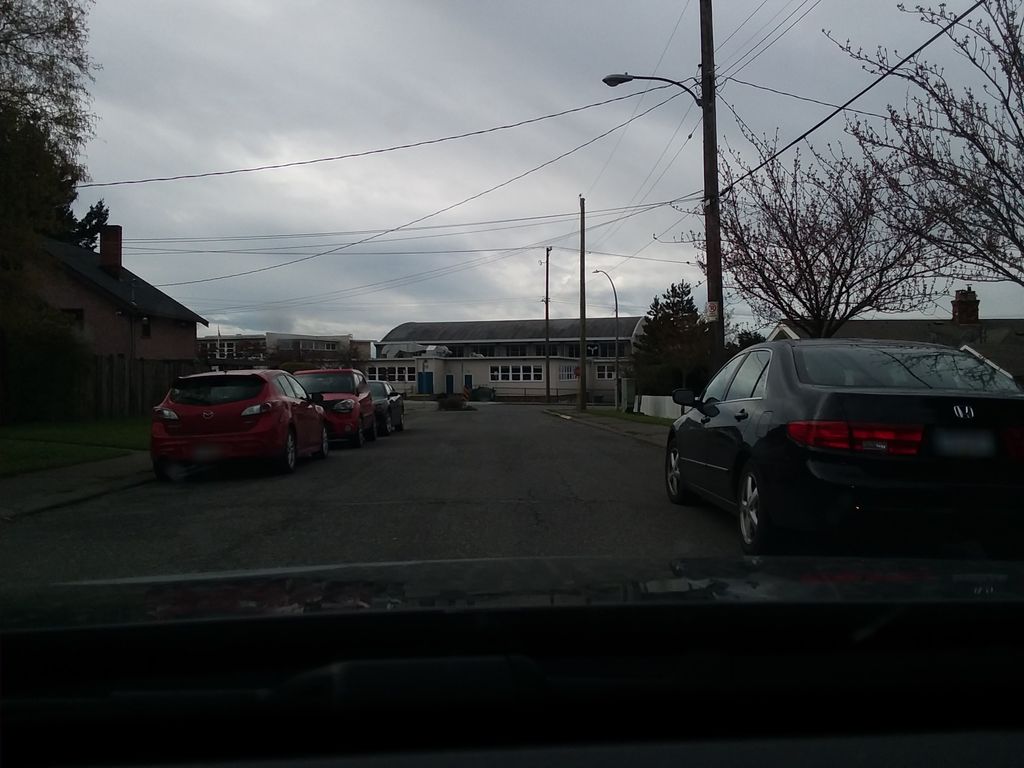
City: victoria